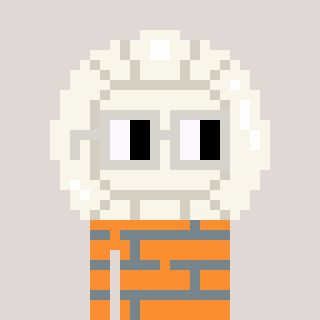
a pixel art character with square light gray glasses, a volleyball-shaped head and a orange-colored body on a warm background